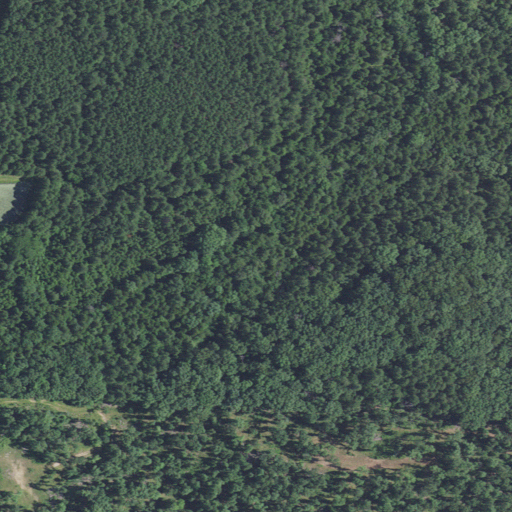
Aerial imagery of valley in Missouri named Porter Hollow containing evergreen forest, deciduous forest, and mixed forest